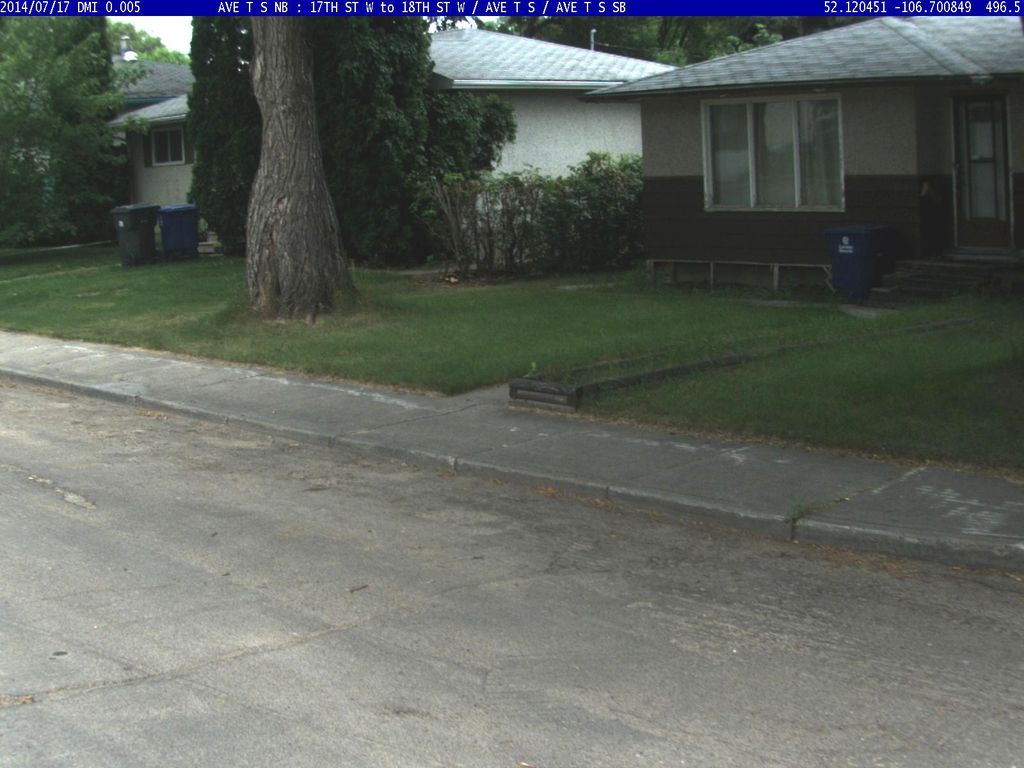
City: saskatoon